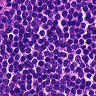
Metastatic tissue present: no